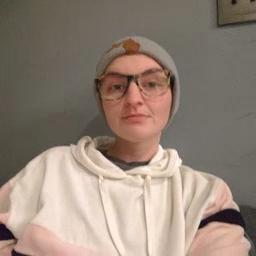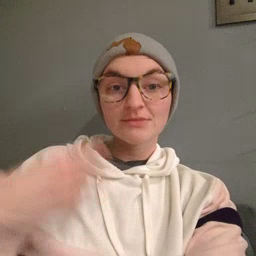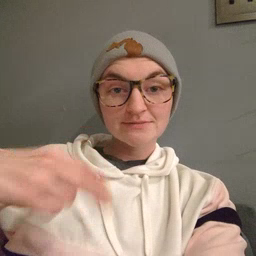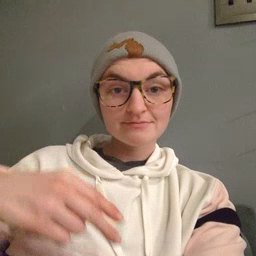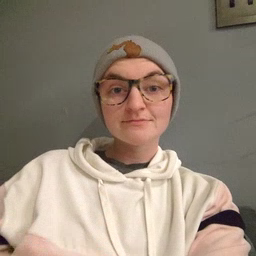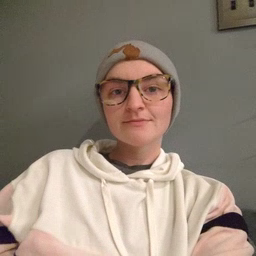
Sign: dance